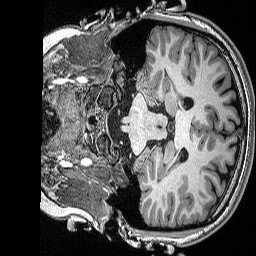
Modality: T1w
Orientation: coronal